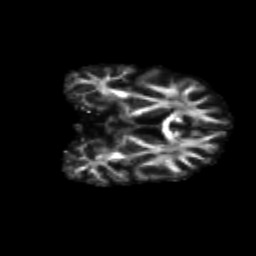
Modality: FA
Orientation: coronal
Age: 58
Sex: male
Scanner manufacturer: siemens
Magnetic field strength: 3 T
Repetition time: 4.71 s
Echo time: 0.0906 s